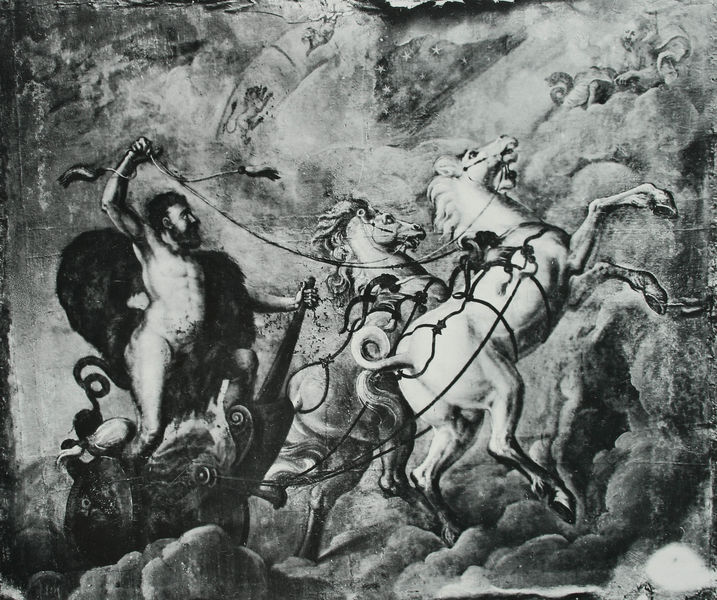
Titel: Apotheose des Herkules
Künstler: Melchior Bocksberger
Standort: München
Institution: Residenz, Hofgarten, Lusthaus
Schlagwörter: akt, flügel, gemälde, gott, hand, himmel, kampf, mann, nackt, umhang, wasser, weiß, wolken, bewegung, brust, grau, schwarz, tiere, wolke, malerei, bart, arm, vollbart, bild, instrument, öl, sonne, haare, fliegen, pferd, pferde, pony, reiter, räder, engel, fell, hufe, mähne, reiten, schwanz, schweif, zaumzeug, zügel, relief, fahne, grafik, kutsche, rad, wagen, stürmisch, wogen, wandgemälde, bauch, schenkel, foto, fotografie, nacktheit, penis, antike, stern, flug, seil, nack, geschirr, gestirne, schwarz-weiß, sternbild, sterne, sternenhimmel, radierung, kutscher, peitsche, schlange, deichsel, allegorie, mythologie, darstellung, schimmel, gestalten, triumph, himme, löwen, ross, götter, teufel, zeus, satyr, griechisch, mythologisch, mittelalter, heiliger, achse, löwe, bommel, deckengemälde, fresko, schweiff, apoll, gottheit, streitwagen, rösser, sonnengott, sonnenwagen, putten, gespann, scheuen, sternzeichen, mars, grieche, herkules, petrus, sten, fresco, aufstieg, himmelfahrt, apollo, galopp, helios, wagenlenker, waagen, hades, herakles, jagdszene, deckenmalerei, figut, fragmente, löwenfell, zweispänner, triumpf, übermalung, peter, gefährt, metapher, firmament, schiffsbug, frescen, astrologie, tierkreiszeichen, heil, triumpfwagen, ikarus, neptun, mittelatler, persephone, poseidon, deckenmalerie, aufwärts, adolf, fußabdruck, schwegen, streitwaagen, sternbilder, delacroix, himmelan, himmelsritt, himmelsspäre, kampfesansage, marées, röntgenaufnahme, sonnwnwagen, steitwagen, konstellation, griechische, rm, perf, grosser wagen, kleiner wagen